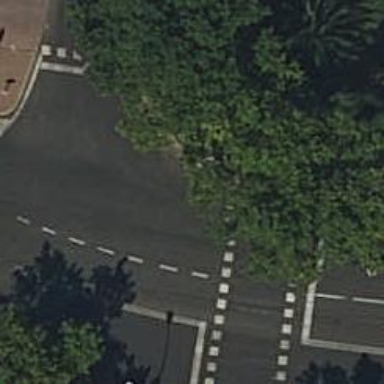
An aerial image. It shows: Road with traffic signals.